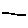
Label: line